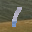
Label: 1